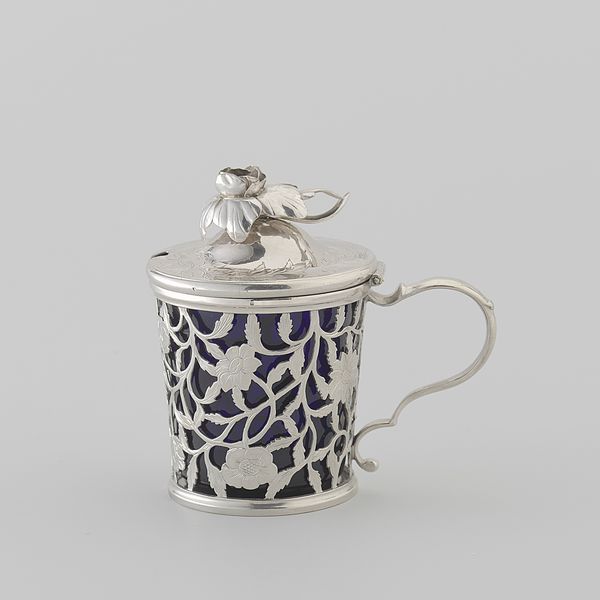
Titel: Mosterdpot met opengewerkte wand met gegraveerde bloemtakken
Künstler: Gerrit Wilhelm Angermond
Standort: Amsterdam
Institution: Rijksmuseum
Schlagwörter: fleurs, porcelaine, fleur, bleu, verre, tasse, metal, argent, couvercle